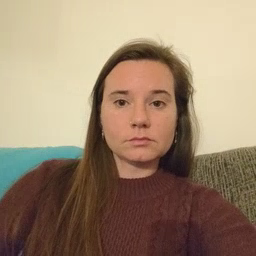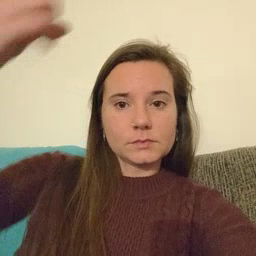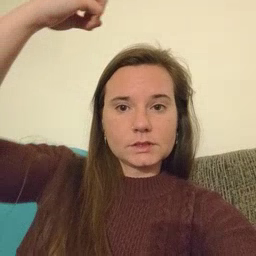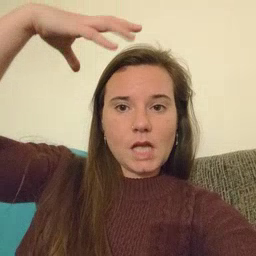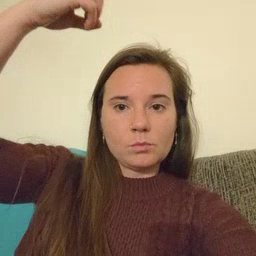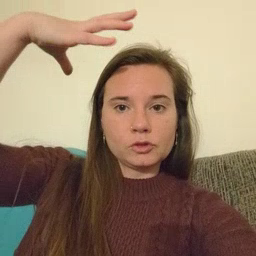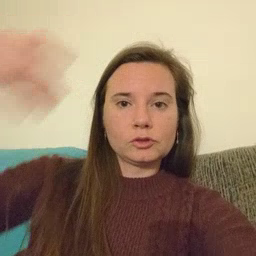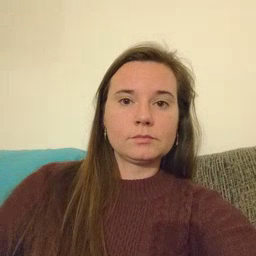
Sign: shower